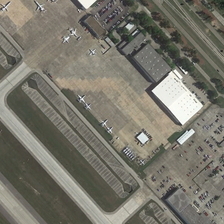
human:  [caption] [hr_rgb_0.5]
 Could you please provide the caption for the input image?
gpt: some planes are near several buildings with a parking lot in an airport .

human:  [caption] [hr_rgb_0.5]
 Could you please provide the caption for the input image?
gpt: some planes are near several buildings with a parking lot in an airport .

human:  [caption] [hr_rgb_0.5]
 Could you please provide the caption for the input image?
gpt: some planes are near several buildings with a parking lot in an airport .

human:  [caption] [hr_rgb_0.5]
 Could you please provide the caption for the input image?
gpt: some planes are near several buildings with a parking lot in an airport .

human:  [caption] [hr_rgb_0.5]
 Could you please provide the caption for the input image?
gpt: some planes are near several buildings with a parking lot in an airport .